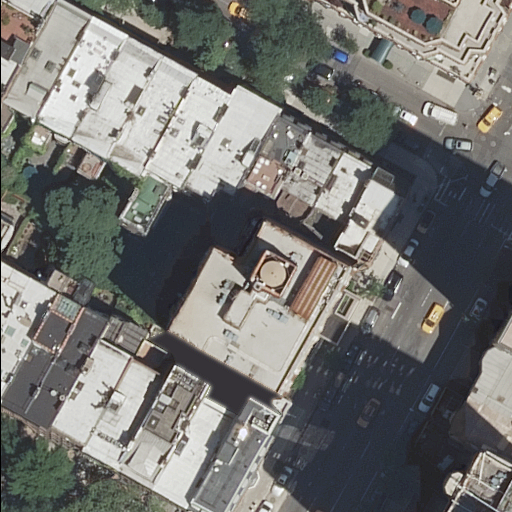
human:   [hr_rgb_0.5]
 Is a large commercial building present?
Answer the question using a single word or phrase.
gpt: no

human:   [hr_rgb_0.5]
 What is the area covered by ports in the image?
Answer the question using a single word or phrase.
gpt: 0m2

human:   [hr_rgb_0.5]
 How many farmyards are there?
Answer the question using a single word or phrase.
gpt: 0

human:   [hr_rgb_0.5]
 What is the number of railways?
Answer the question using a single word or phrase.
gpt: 0

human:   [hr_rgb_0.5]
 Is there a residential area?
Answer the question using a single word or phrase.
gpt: no

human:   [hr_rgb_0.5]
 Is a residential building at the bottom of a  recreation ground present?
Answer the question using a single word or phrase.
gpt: no

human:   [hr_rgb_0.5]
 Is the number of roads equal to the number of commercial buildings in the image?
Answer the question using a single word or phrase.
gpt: no

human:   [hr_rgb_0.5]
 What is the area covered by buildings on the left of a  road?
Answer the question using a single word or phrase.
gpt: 3942m2

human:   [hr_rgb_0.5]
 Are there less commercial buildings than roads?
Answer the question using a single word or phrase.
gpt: yes

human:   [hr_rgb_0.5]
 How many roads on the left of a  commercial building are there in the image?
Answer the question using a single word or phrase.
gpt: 0

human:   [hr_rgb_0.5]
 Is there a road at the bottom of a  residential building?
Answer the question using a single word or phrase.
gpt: yes

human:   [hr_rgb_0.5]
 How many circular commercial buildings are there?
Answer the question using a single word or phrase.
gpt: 0

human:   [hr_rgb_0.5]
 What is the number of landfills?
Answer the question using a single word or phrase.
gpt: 0

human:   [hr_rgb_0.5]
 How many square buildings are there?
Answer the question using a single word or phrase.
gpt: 0

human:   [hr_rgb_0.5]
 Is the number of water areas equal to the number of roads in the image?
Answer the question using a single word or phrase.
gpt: no

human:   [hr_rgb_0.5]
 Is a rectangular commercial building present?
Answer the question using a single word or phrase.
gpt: no

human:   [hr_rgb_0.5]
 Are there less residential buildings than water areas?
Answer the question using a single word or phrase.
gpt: no

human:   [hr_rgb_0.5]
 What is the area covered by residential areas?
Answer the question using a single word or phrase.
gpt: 0m2

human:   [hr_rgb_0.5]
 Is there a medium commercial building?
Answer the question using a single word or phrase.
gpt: no

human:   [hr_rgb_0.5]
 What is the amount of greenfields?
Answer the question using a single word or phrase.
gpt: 0

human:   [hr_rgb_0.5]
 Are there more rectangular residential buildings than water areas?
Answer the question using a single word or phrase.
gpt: yes

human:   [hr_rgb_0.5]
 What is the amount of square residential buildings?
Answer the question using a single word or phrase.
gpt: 0

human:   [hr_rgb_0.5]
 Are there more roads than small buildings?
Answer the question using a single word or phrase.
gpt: no

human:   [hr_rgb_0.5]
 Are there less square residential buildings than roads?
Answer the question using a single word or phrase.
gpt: yes

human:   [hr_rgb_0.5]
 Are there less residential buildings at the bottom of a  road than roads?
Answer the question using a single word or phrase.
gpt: no

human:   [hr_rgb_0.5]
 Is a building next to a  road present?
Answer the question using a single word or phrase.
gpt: yes

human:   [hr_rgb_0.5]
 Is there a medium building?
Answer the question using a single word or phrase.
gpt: yes

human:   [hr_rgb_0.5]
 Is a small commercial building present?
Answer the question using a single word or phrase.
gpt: no

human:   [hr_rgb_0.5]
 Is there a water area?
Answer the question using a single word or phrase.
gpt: no

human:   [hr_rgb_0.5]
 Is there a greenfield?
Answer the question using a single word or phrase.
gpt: no

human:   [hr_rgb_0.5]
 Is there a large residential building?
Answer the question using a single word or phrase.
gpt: yes

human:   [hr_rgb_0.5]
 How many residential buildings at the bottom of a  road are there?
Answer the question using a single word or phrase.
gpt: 18

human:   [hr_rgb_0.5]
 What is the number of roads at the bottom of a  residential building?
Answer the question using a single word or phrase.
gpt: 4

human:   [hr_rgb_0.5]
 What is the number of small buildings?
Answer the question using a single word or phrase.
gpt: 6

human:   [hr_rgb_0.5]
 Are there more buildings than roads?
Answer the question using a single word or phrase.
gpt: yes

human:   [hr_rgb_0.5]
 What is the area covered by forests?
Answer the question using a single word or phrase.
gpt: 0m2